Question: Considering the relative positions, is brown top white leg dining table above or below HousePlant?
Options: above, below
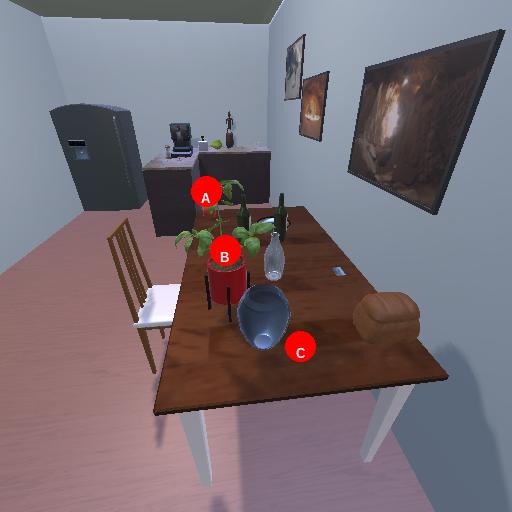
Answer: above